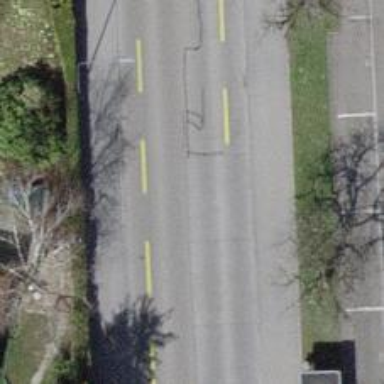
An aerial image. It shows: Bus stop with shelter for public transport.